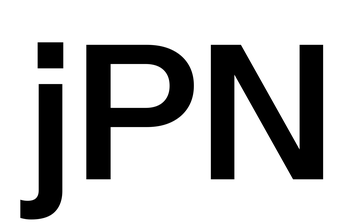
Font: InstrumentSans_SemiBold